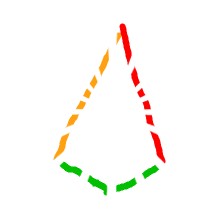
Shape: kite